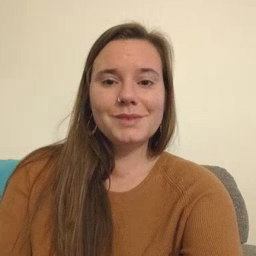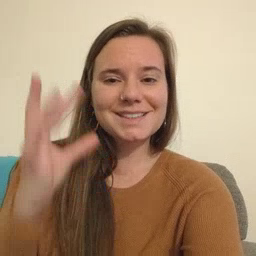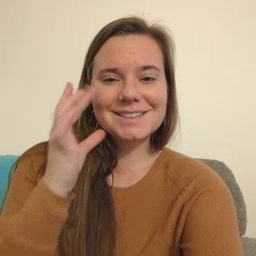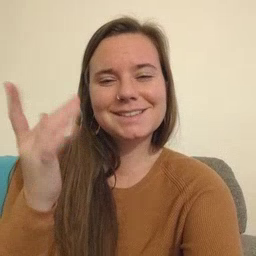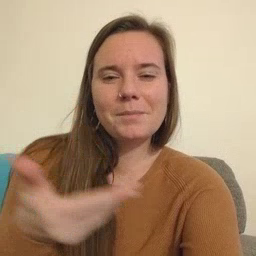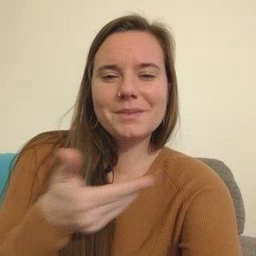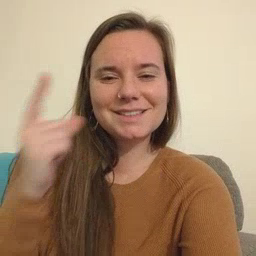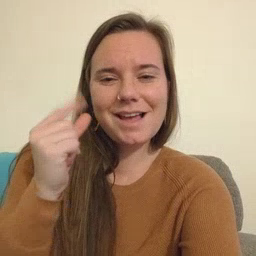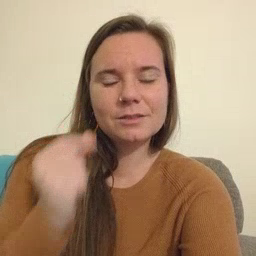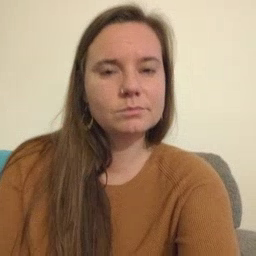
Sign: kitty